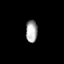
Tissue: prostate
Cell type: Fibroblasts
Senescence score: 0.7618
Nuclear area (px): 251
Mean DAPI intensity: 166.845